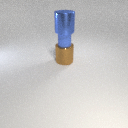
large blue metal cylinder above large brown metal cylinder